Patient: sex F, age 69
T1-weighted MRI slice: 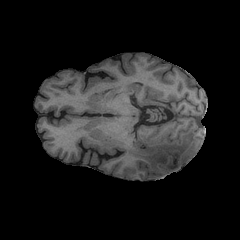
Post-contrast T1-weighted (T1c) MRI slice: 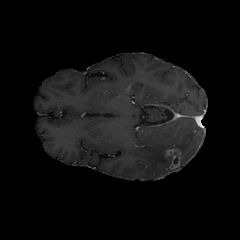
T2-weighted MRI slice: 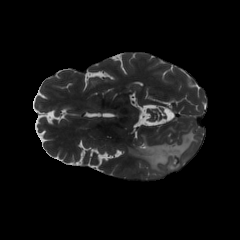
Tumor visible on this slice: yes
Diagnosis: Glioblastoma, IDH-wildtype
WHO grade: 4